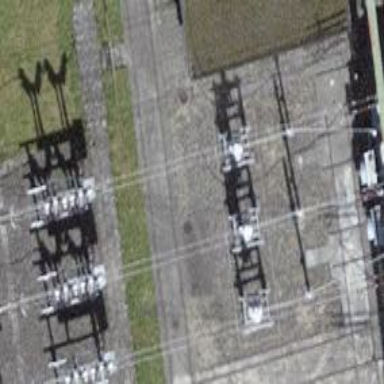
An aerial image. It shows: Switch used for power control.